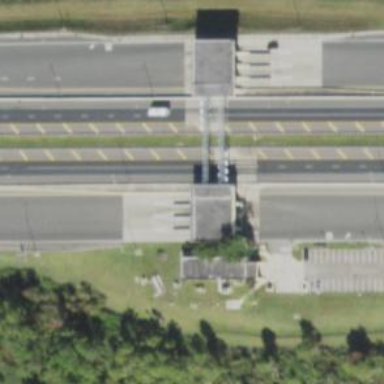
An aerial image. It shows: Toll gantry on the road.